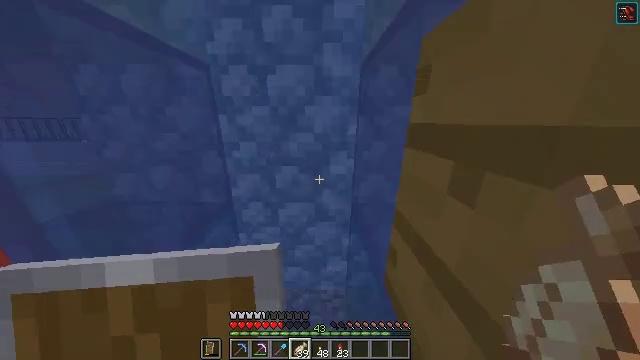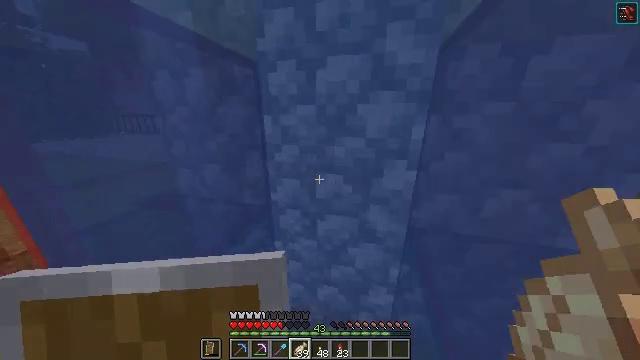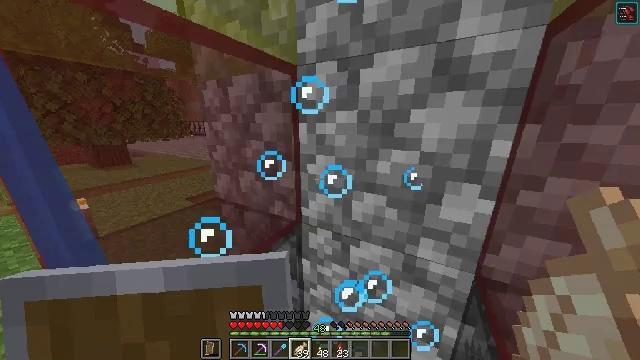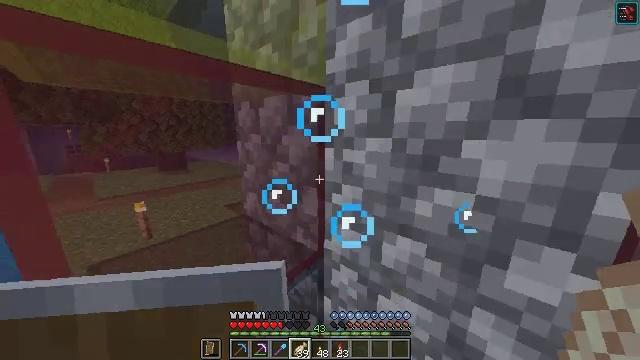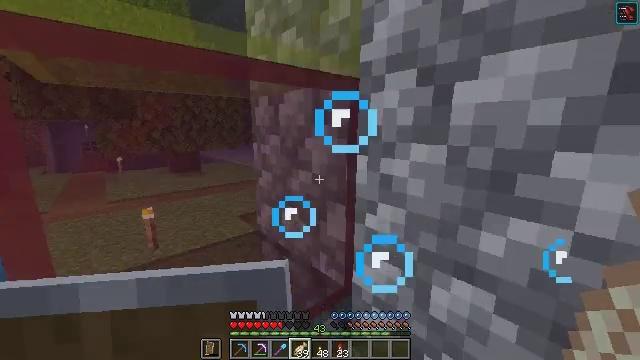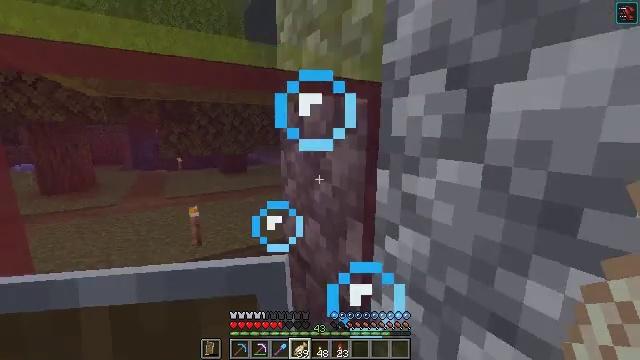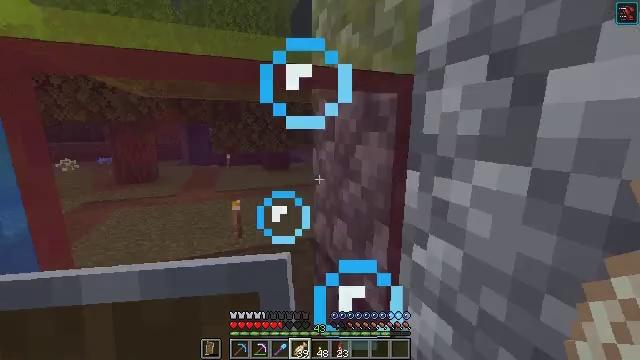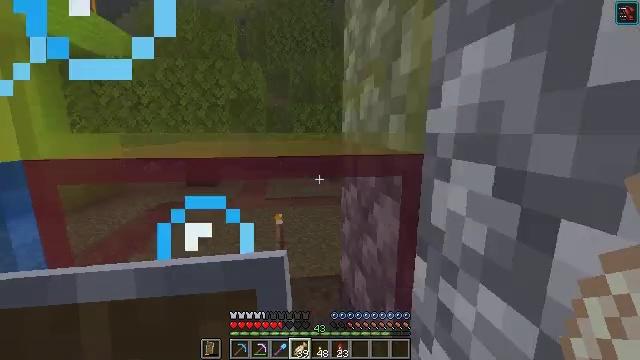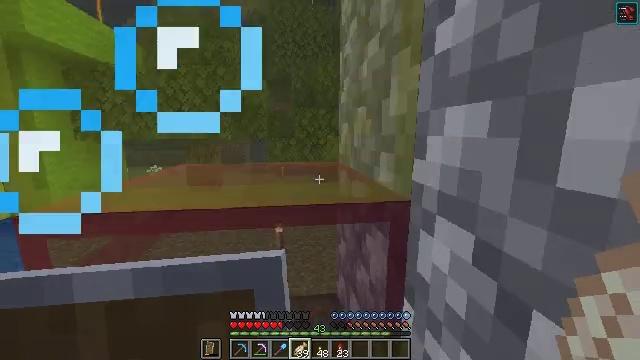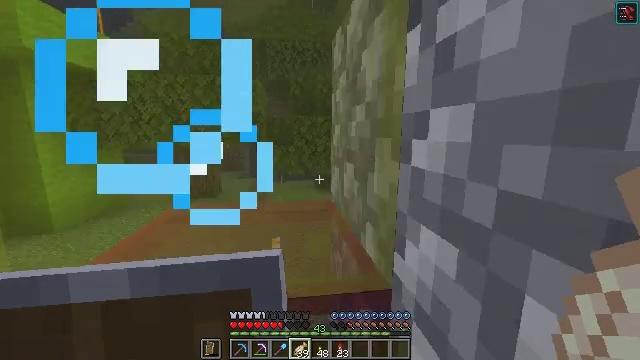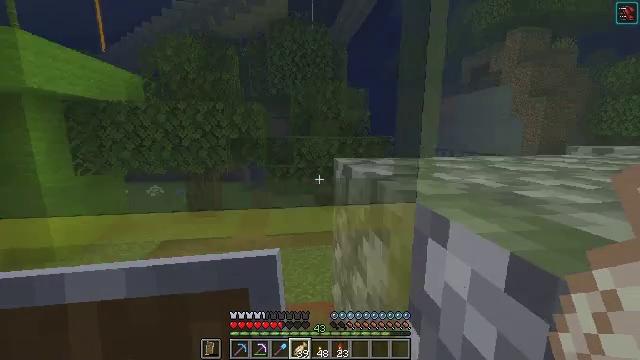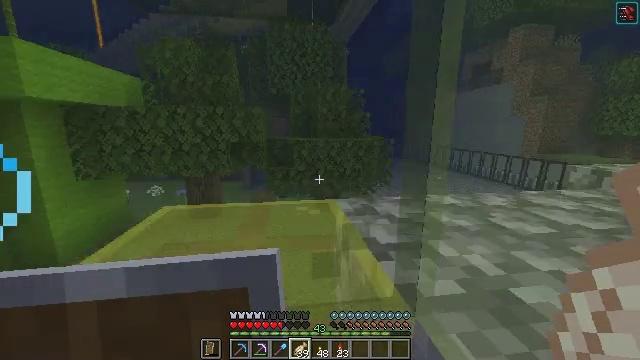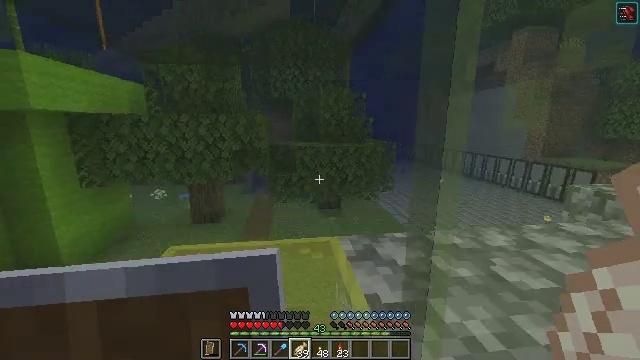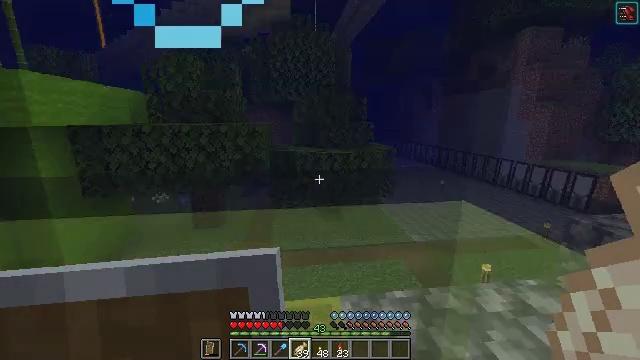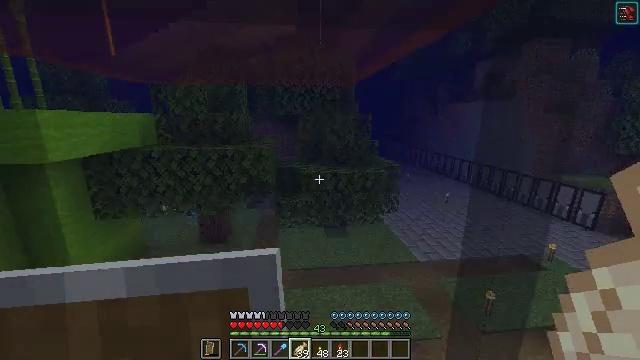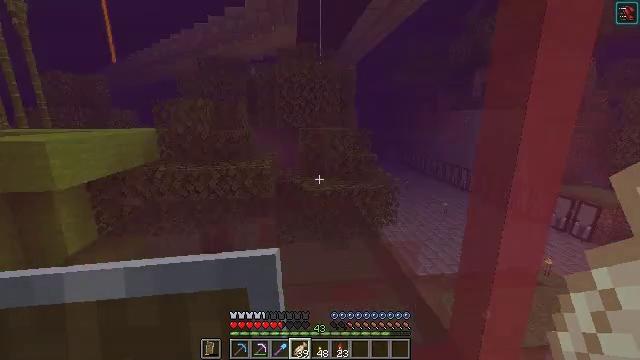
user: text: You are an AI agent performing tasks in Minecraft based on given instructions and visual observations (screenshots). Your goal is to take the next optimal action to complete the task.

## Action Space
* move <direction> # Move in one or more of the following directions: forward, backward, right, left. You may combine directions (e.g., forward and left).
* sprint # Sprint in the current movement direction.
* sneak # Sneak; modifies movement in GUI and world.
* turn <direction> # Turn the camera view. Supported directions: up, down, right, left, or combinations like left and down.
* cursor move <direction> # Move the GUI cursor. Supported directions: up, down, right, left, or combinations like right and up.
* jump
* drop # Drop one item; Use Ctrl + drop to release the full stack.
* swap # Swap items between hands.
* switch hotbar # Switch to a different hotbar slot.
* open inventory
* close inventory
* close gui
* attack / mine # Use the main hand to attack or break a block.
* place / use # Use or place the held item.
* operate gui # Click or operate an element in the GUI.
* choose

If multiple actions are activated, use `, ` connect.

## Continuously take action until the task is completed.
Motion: motion action
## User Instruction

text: Gather quartz pillar from a structure.
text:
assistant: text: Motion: move forward and move right, turn left
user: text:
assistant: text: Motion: move forward and move right, turn left and up
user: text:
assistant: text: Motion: move forward and move right, turn left and up
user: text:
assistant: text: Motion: move forward and move right, turn left and up
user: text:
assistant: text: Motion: move forward and move right, turn left
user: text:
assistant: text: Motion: move forward and move right, turn left
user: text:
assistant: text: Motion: move forward and move right, turn left
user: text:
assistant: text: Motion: move forward
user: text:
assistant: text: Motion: move forward
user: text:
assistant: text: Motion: move forward
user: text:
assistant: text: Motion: move forward, turn down
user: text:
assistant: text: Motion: move forward
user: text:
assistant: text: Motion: move forward, turn down
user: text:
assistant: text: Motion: move forward, turn left
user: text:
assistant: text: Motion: move forward
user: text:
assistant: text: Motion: move forward
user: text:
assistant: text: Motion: move forward
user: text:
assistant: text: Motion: move forward
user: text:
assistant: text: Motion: move forward
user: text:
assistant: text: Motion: move forward
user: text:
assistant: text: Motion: move forward
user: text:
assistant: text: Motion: move forward
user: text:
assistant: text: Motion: move forward
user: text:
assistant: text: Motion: move forward
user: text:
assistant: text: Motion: move forward
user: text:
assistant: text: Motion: move forward
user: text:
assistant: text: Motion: move forward
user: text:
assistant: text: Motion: move forward
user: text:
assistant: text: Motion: move forward
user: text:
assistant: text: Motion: move forward